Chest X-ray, PA view. Patient: 43 years old, sex F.
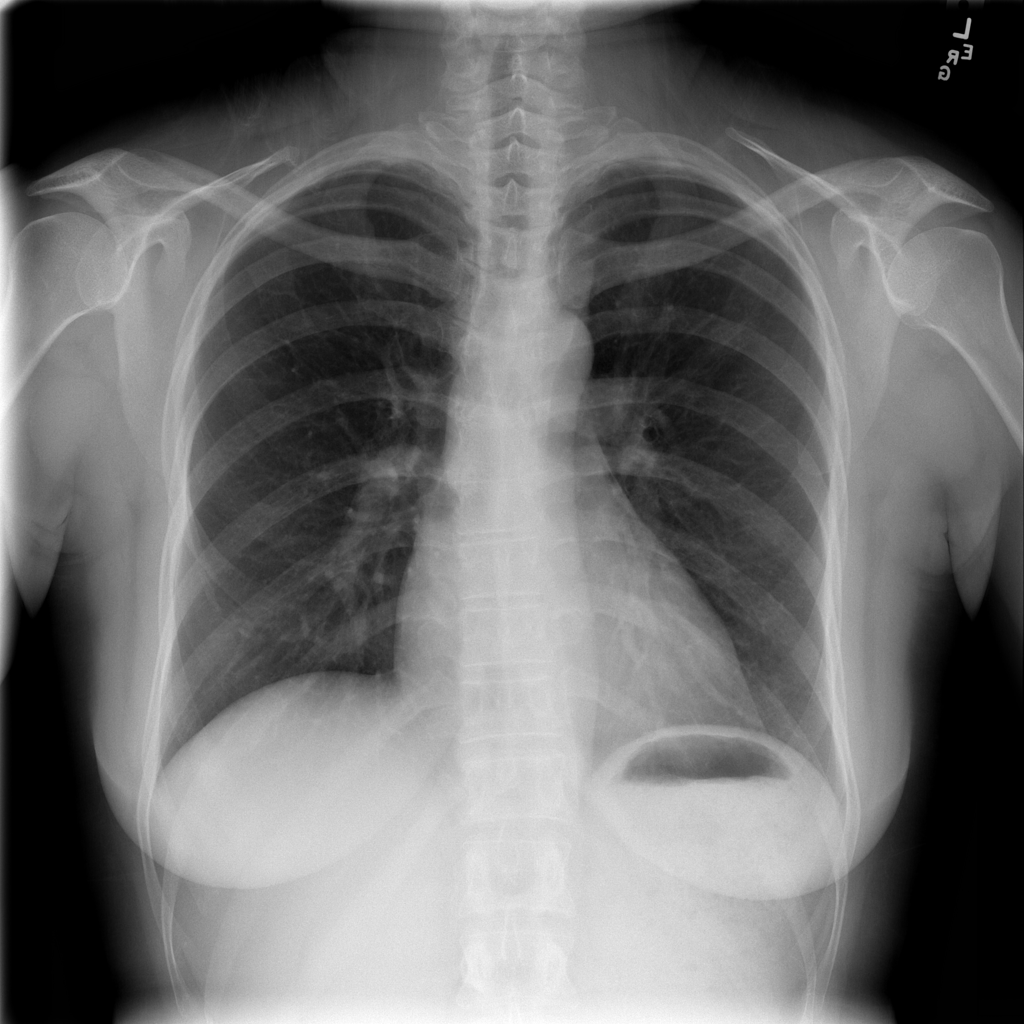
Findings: No Finding